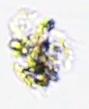
Label: Detritus